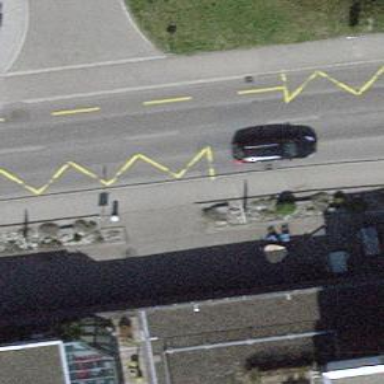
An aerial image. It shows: Bus stop with designated public transport stop position.